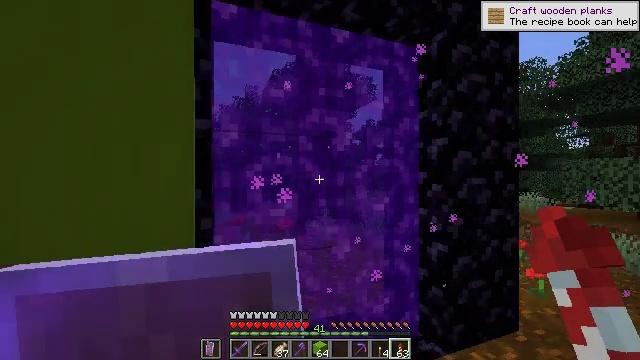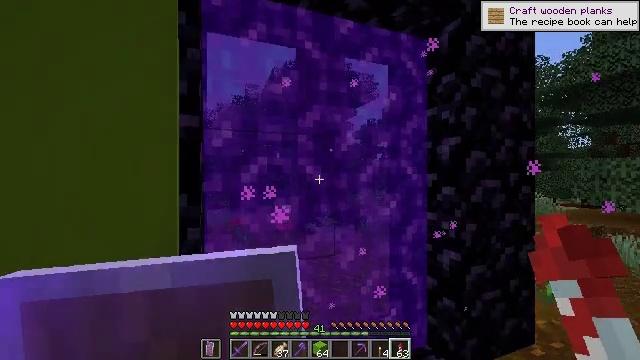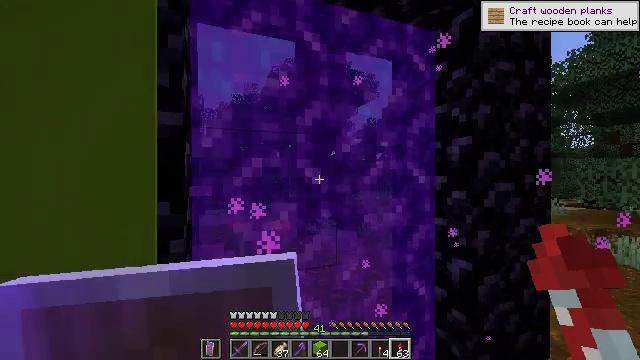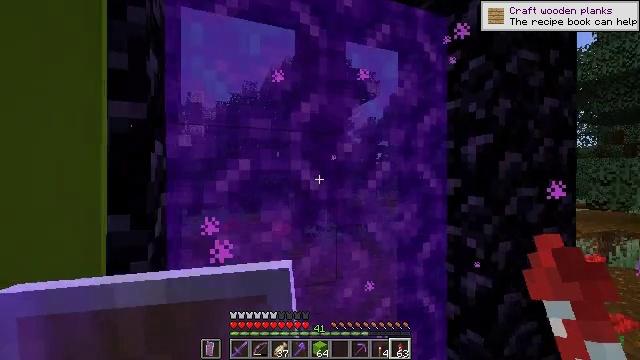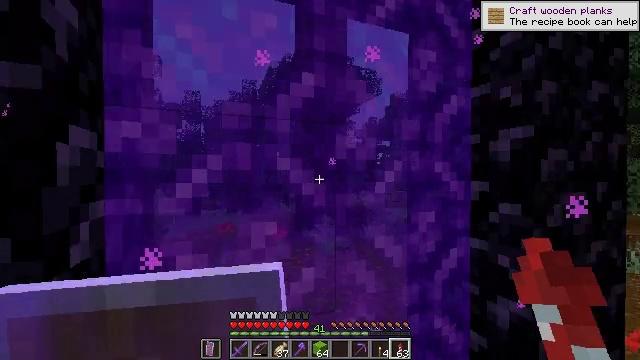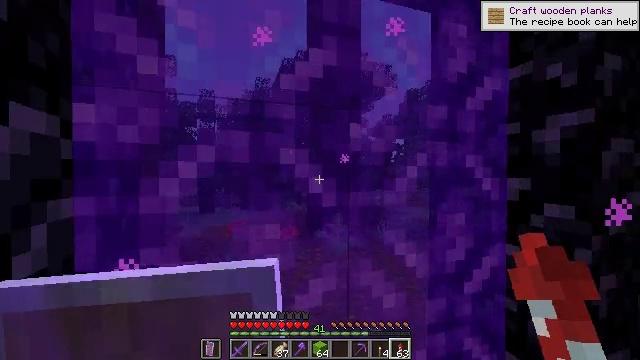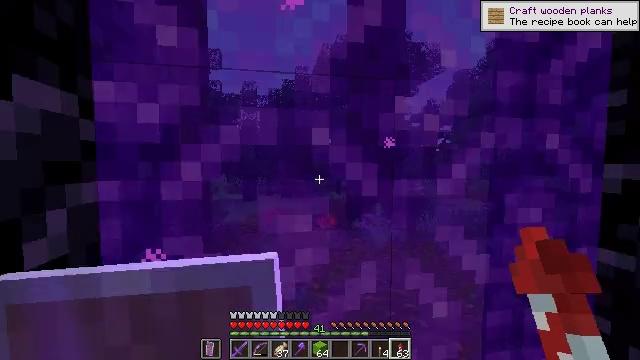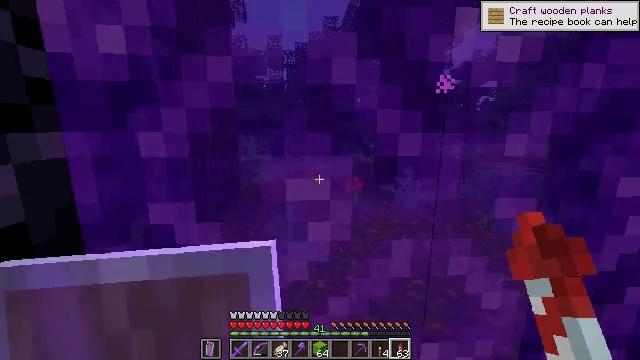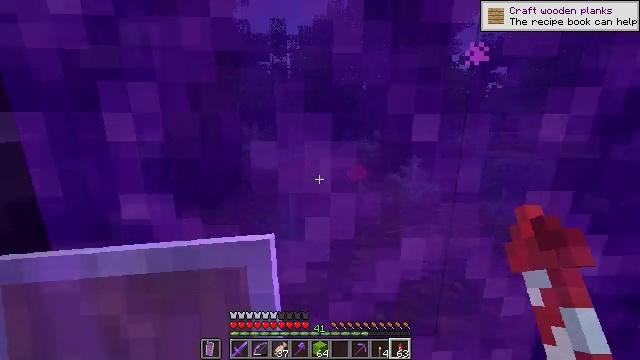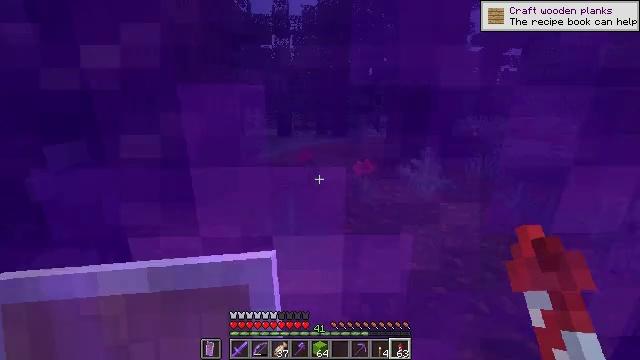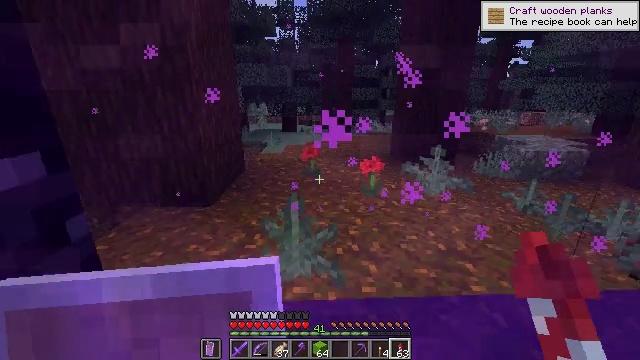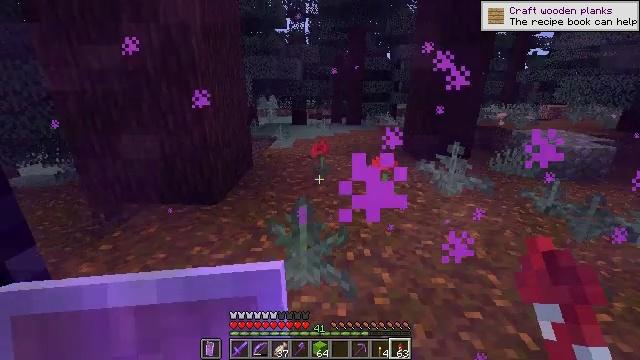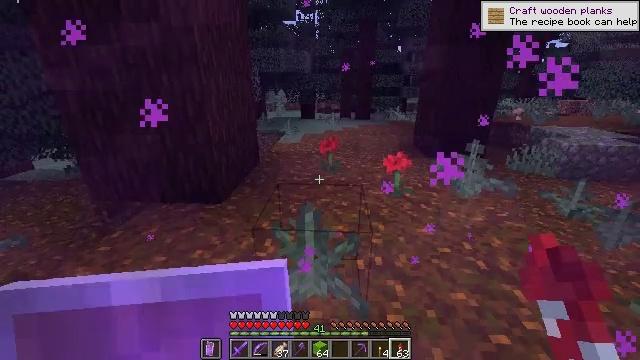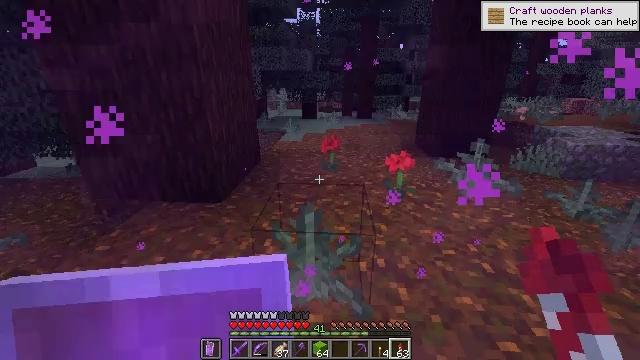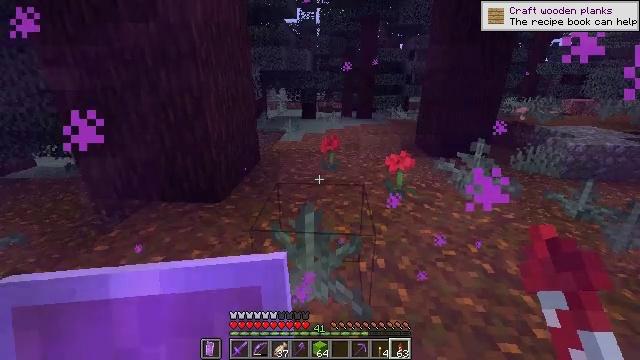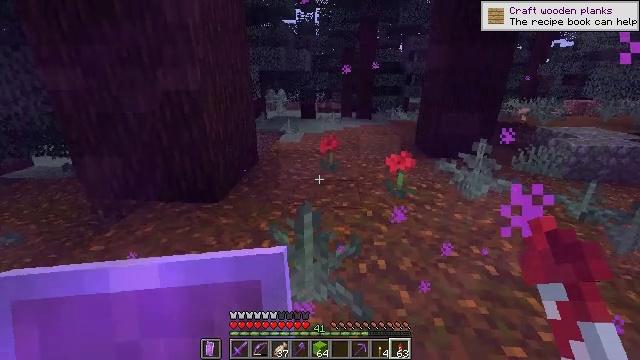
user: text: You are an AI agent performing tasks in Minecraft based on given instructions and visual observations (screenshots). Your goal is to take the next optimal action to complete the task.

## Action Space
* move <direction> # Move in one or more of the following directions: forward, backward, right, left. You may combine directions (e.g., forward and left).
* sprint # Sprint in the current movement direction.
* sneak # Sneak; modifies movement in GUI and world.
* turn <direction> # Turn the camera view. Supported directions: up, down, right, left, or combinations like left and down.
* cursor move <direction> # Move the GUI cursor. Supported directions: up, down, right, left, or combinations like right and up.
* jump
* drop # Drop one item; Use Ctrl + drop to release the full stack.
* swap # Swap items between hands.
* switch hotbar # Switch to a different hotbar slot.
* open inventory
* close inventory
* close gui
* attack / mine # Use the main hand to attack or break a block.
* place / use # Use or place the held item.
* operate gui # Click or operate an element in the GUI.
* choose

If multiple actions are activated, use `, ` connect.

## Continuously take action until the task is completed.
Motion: motion action
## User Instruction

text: Access the crafting grid to create a lime carpet.
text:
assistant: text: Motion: move forward
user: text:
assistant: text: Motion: move forward
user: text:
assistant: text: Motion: move forward
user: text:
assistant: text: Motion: move forward
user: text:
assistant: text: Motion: move forward, turn left
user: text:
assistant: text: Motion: move forward, turn left and down
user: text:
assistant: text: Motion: move forward, turn left and down
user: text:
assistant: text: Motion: move forward, turn down
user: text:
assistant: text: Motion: move forward, turn down
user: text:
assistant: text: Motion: move forward, turn left and down
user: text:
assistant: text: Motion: move forward, turn left and down
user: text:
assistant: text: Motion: turn left and down
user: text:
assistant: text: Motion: no_op
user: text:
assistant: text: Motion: no_op
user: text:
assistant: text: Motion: no_op
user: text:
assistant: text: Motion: no_op
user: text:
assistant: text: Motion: no_op
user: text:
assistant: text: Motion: no_op
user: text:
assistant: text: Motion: no_op
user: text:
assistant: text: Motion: no_op
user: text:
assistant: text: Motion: no_op
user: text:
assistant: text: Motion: no_op
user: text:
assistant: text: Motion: no_op
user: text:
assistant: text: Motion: no_op
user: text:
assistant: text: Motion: no_op
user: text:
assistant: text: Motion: no_op
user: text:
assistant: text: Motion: no_op
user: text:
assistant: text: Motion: no_op
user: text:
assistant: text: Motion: no_op
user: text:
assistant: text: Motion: no_op